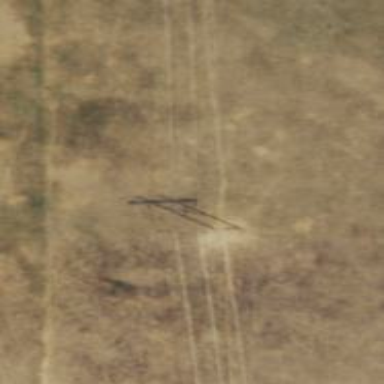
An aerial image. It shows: H-frame designed tower for power lines.